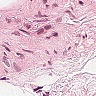
Metastatic tissue present: no